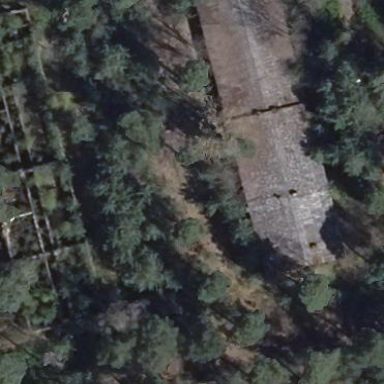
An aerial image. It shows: Partly ruined building in state of ruins.